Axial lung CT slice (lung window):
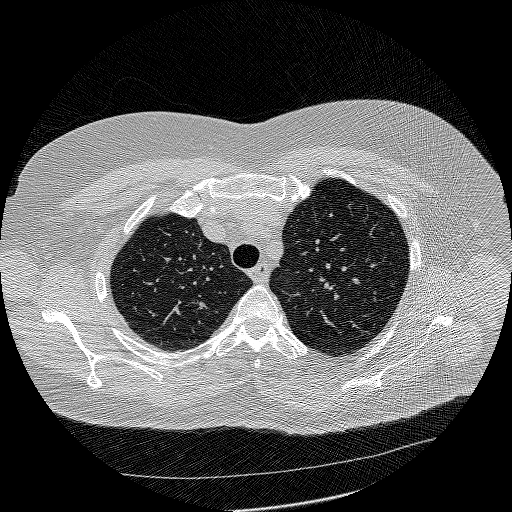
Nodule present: no